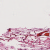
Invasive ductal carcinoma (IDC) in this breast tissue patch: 0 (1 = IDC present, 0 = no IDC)